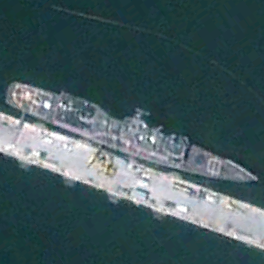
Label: cruiser